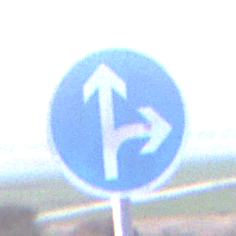
Verkehrszeichen: VorgeschriebeneFahrtrichtungGeradeausOderRechts
Umgebung: Outdoor, Nature
Tageszeit: SunriseSunset
Wetter: Clear
Licht: Natural
Jahreszeit: NotSpecified
Kontrast: LowContrast